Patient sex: M
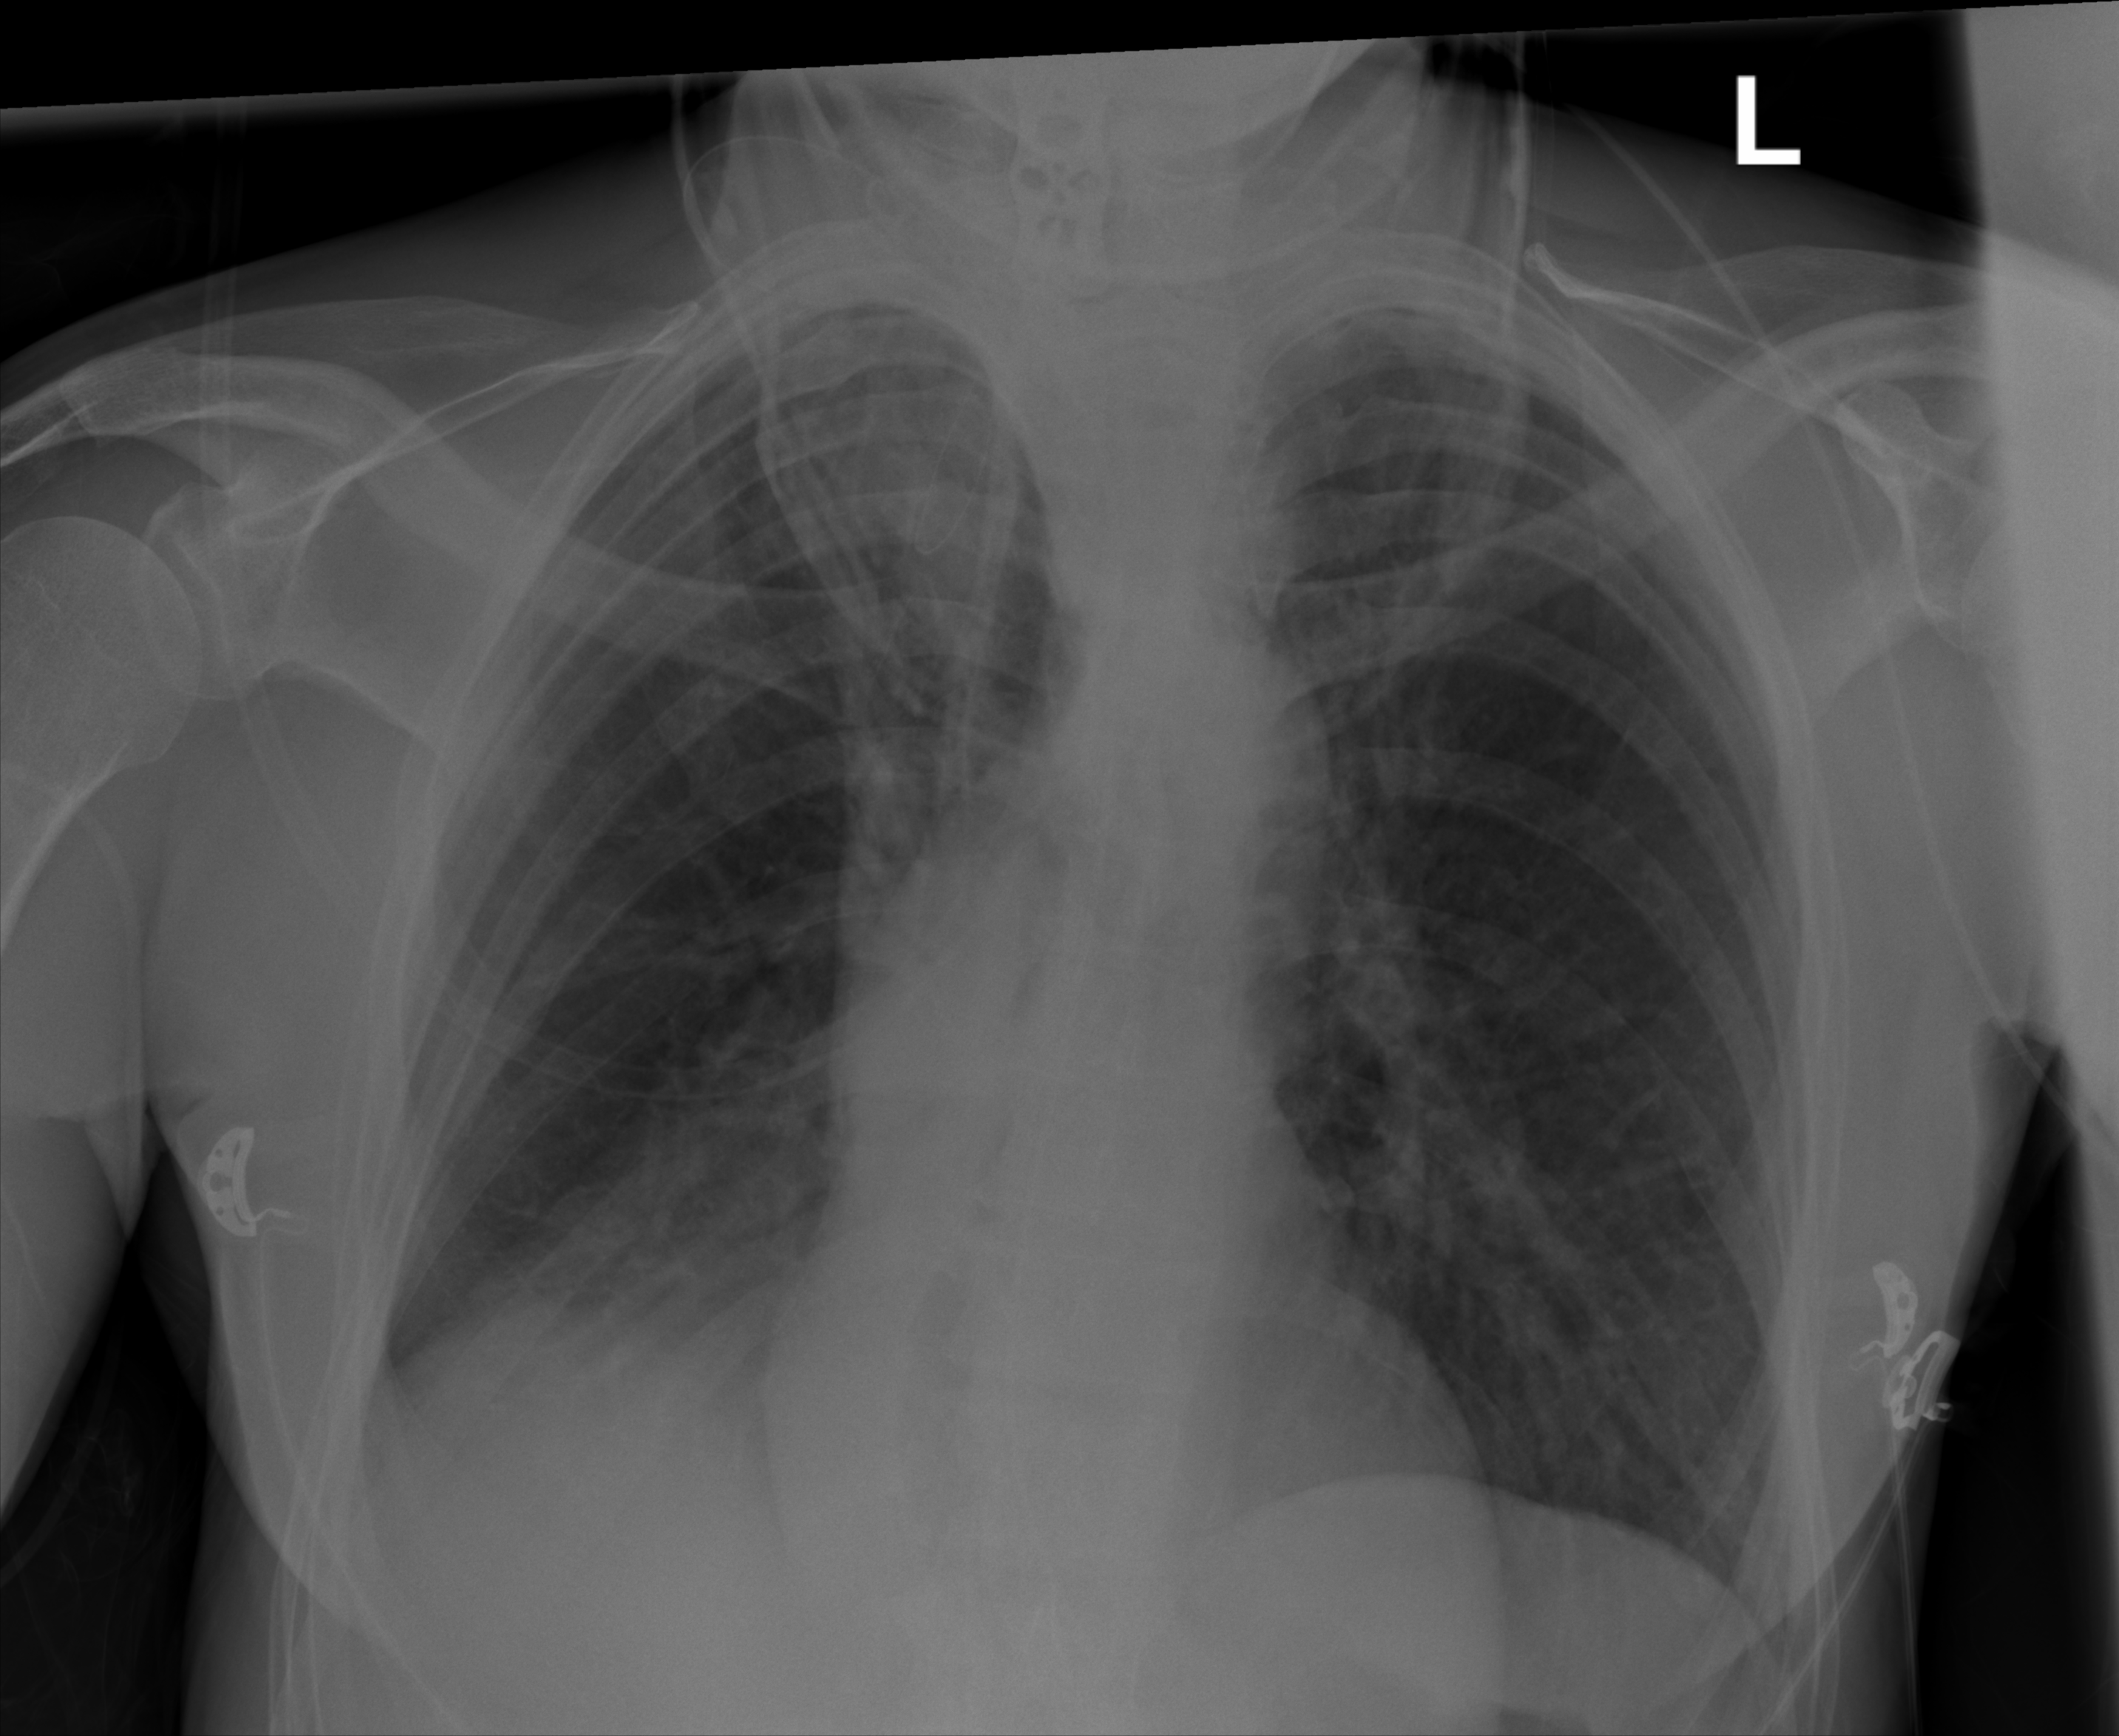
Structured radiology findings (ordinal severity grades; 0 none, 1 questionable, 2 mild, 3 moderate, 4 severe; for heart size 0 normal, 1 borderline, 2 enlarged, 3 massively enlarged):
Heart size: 0
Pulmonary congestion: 0
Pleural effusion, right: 2
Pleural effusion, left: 0
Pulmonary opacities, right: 0
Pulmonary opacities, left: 0
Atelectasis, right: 2
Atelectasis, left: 0